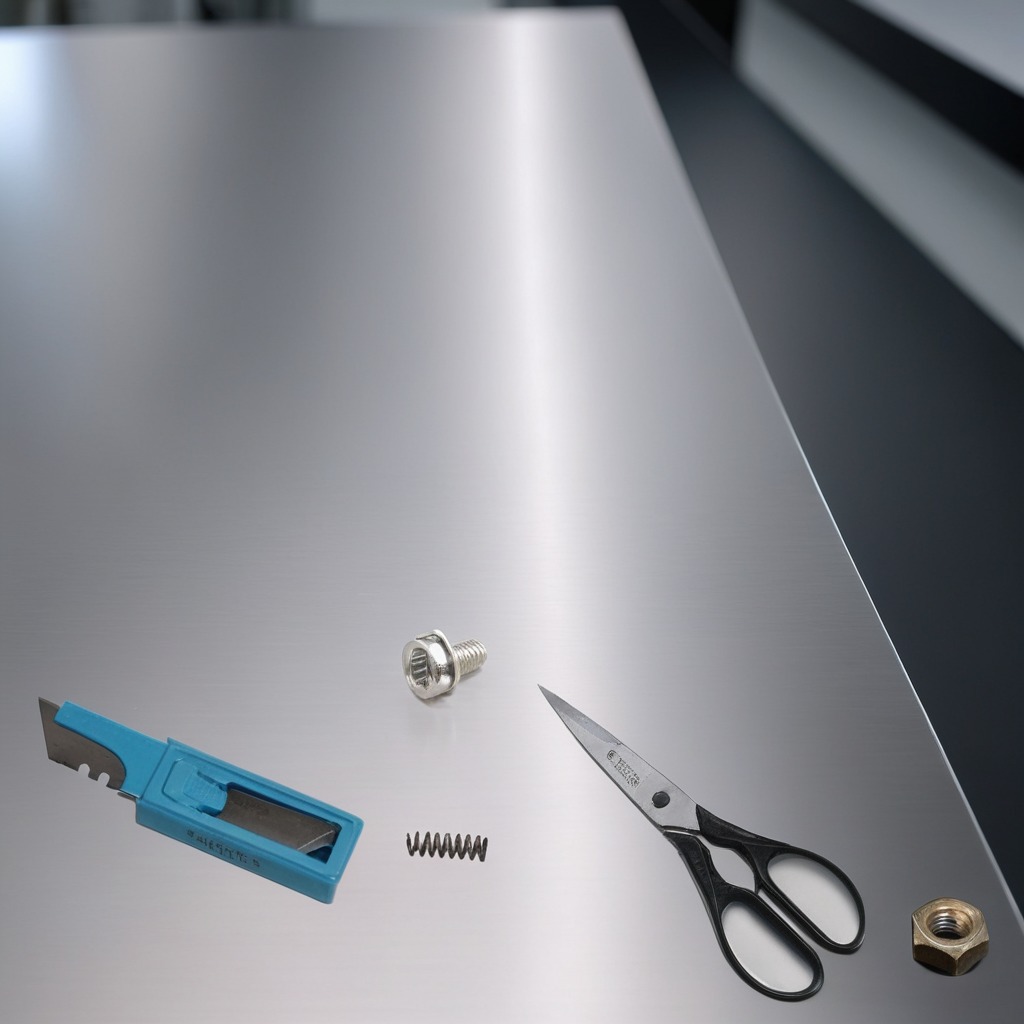
A utility knife, a metal machine screw, a coiled metal spring, a pair of scissors, and a metal nut are lying on the stainless steel table in a high-end prototyping lab.